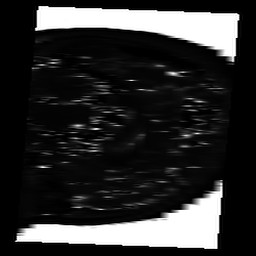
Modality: T2map
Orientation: sagittal
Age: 13
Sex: male
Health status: ill